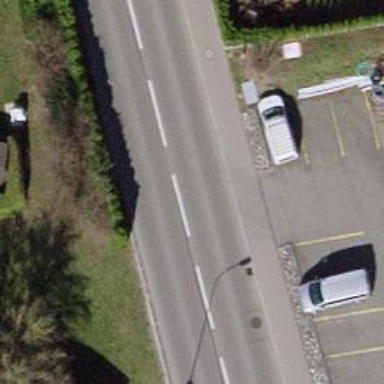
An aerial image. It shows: Unmarked crossing on the road.